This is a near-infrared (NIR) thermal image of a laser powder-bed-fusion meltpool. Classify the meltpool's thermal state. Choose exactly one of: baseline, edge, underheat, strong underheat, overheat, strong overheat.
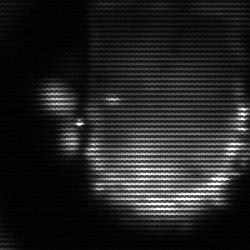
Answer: baseline